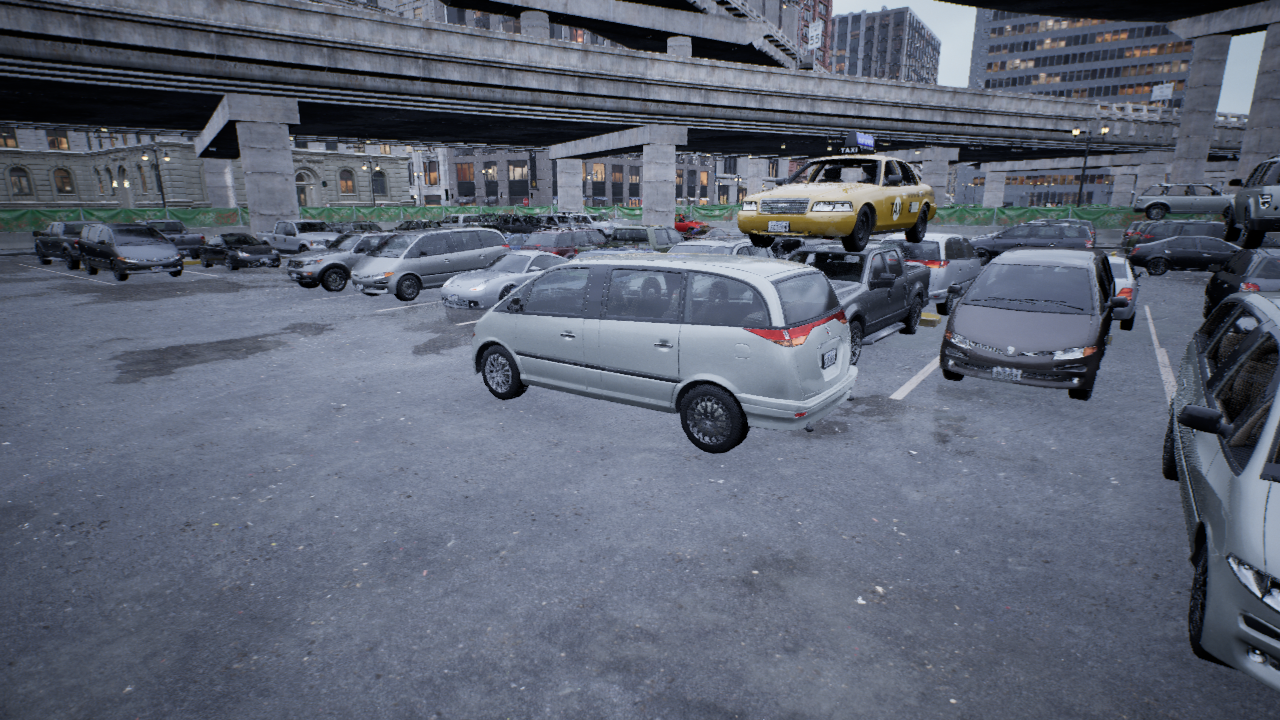
Venue: arterial
Lighting: overcast
Vehicle rig: minivan